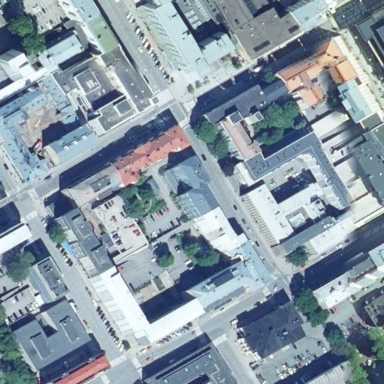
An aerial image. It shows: City block.